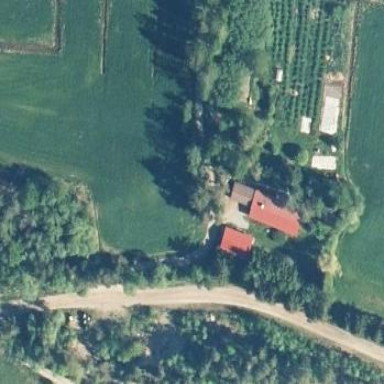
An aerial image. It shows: Farmyard area.